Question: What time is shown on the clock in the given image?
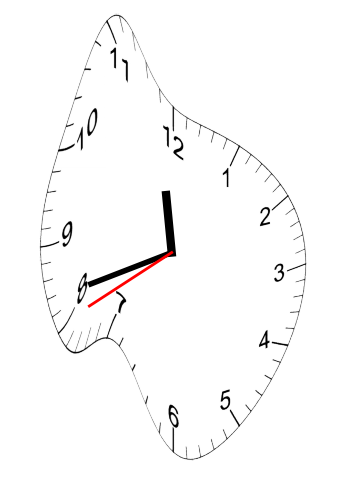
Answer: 11:41:40